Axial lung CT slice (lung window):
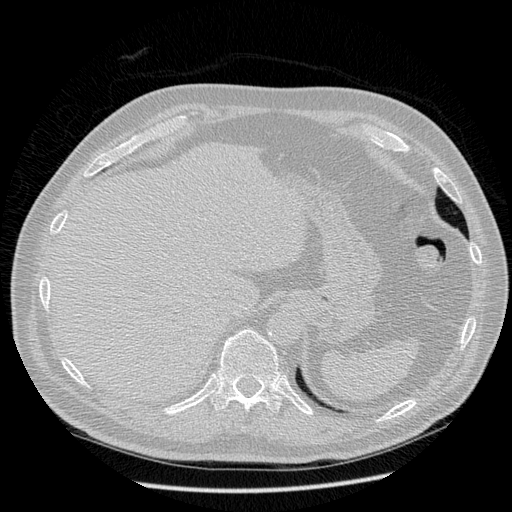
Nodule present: no